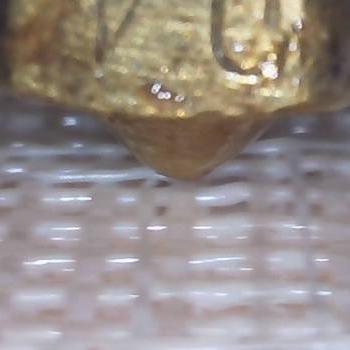
Flow rate: 37%